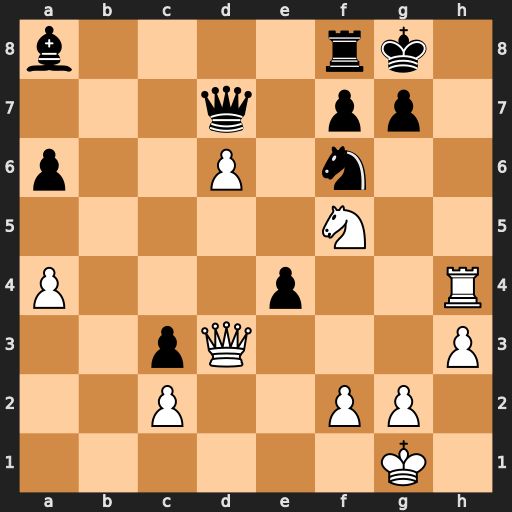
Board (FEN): b4rk1/3q1pp1/p2P1n2/5N2/P3p2R/2pQ3P/2P2PP1/6K1
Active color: w
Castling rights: -
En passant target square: -
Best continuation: Ne7+ Qxe7 dxe7 exd3 Rh8+ Kxh8 exf8=Q+ Kh7 cxd3